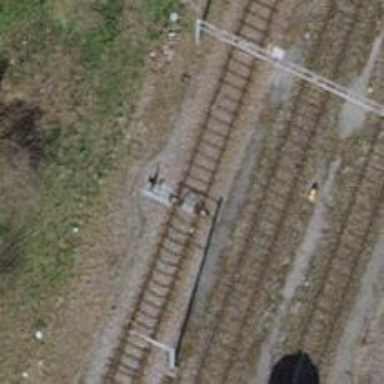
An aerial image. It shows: Railway switch.